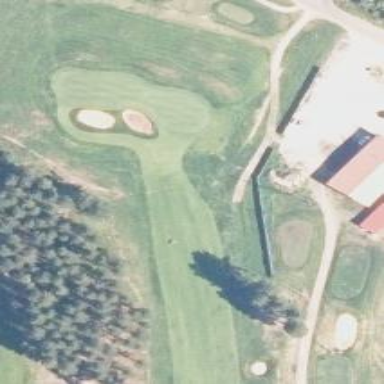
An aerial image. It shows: Footway that doubles as golf path.